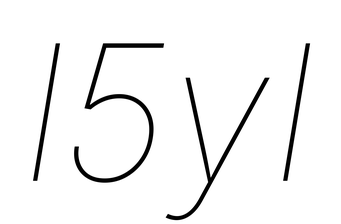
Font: Inter-Italic_Thin_Italic